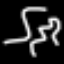
Label: squiggle